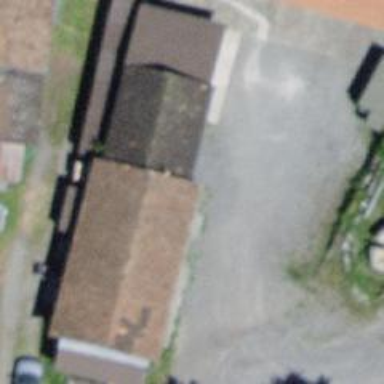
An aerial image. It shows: Rural barn.